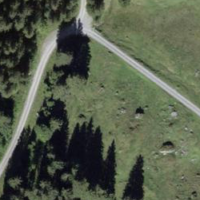
EUNIS habitat code: 23
Species observed at this site:
Dryas octopetala